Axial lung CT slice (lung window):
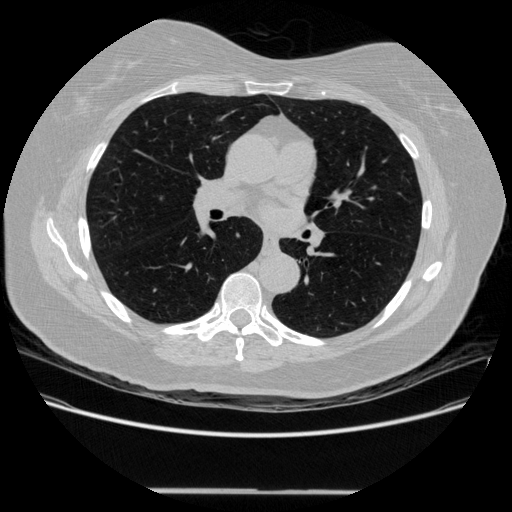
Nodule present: no